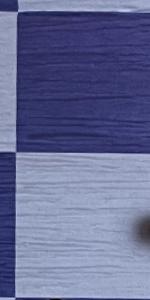
Label: Empty